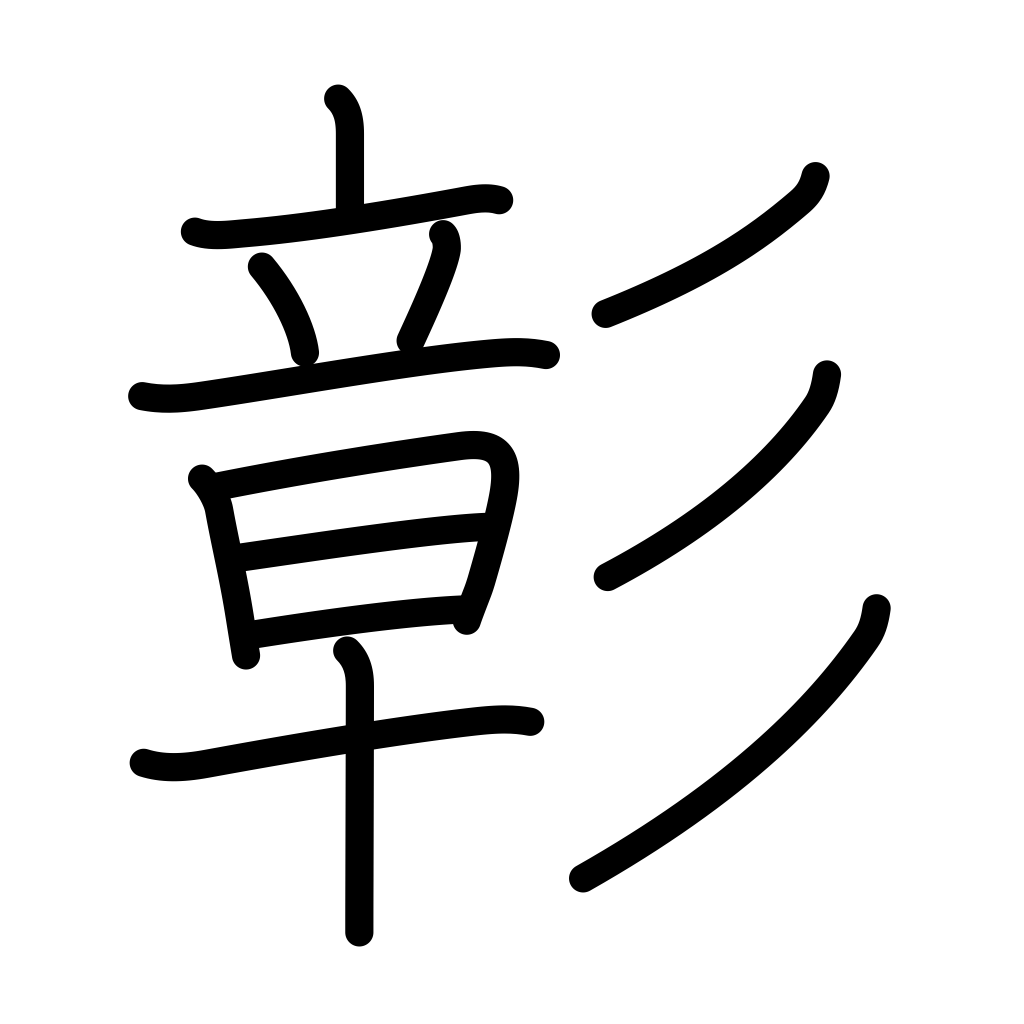
Meaning: patent, clear